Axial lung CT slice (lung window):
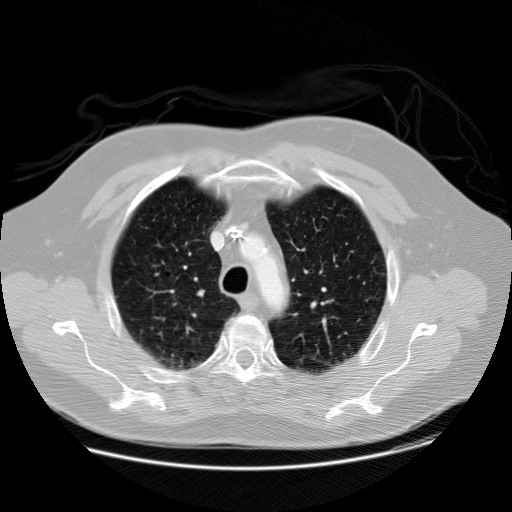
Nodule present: no